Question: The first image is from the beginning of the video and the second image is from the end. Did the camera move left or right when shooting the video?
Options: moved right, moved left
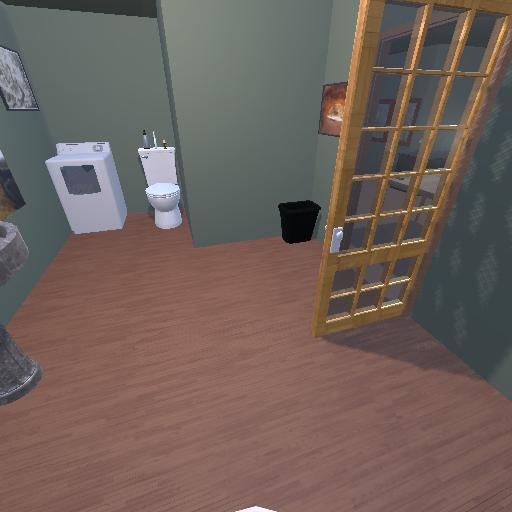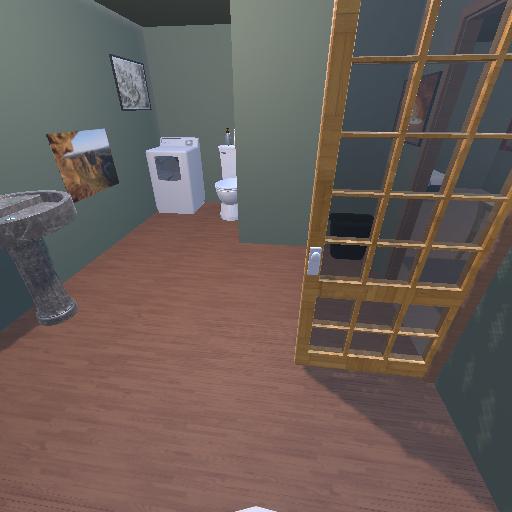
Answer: moved right